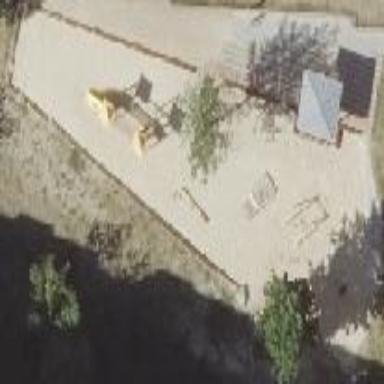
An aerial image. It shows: Playground with sandy surface.